Field crop: tomato
Growth stage: 1
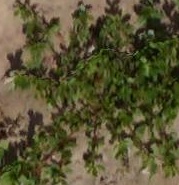
Species: portulaca